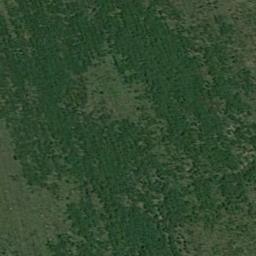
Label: meadow